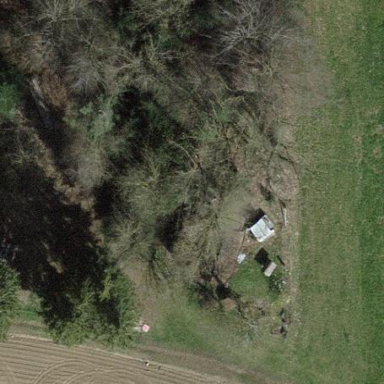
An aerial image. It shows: Shed building.